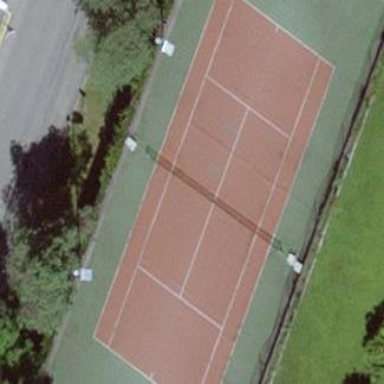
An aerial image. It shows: Tennis court on pitch.